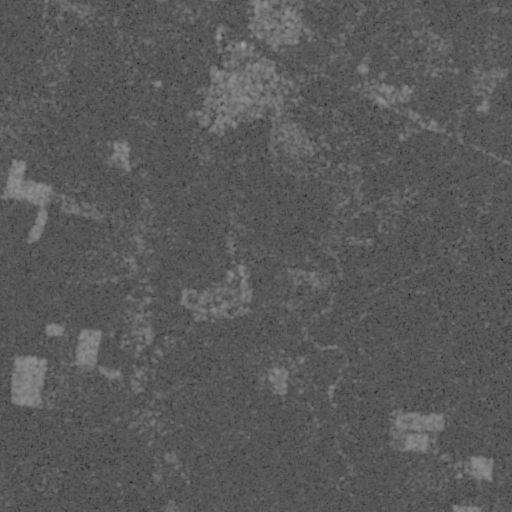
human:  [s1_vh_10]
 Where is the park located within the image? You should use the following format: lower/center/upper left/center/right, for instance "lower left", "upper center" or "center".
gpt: The park is located in the lower center of the image.
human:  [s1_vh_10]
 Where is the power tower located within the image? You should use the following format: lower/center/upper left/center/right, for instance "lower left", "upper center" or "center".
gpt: The power tower is located in the lower right of the image.
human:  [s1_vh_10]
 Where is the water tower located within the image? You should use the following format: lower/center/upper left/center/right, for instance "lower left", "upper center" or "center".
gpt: The water tower is located in the center left of the image.
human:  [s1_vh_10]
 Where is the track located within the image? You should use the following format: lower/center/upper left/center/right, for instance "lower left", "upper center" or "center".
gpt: There is no track in the image.

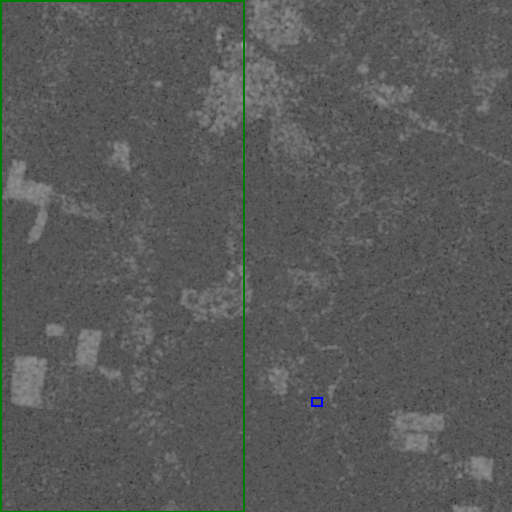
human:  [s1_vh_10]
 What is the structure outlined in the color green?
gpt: The structure outlined in green is a crop field.
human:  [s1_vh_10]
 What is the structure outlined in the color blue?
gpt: The structure outlined in blue is a park.
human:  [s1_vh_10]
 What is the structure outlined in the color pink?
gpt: There is no pink outline.